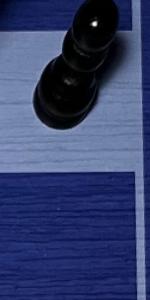
Label: Empty